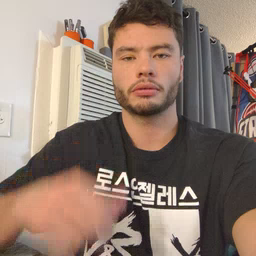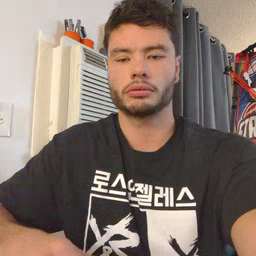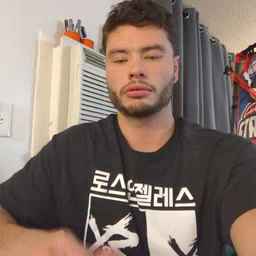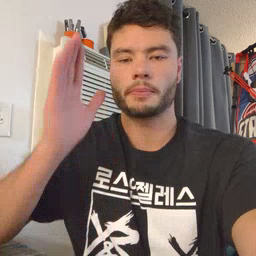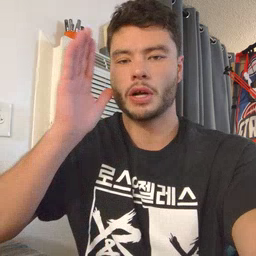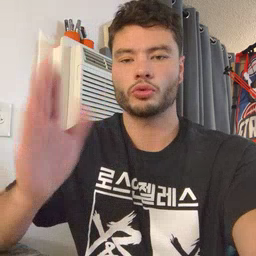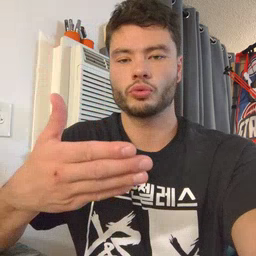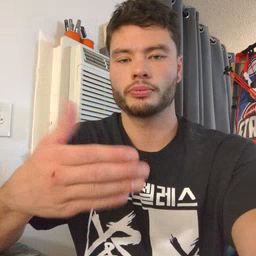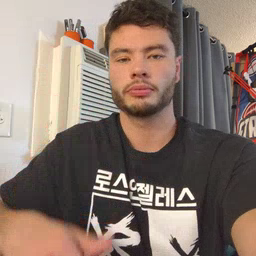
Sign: bedroom